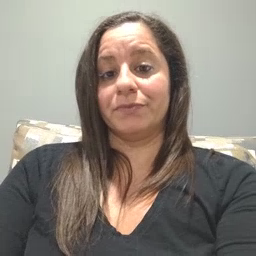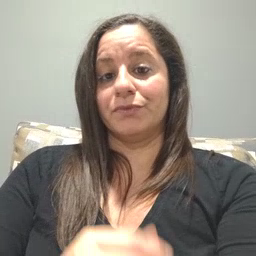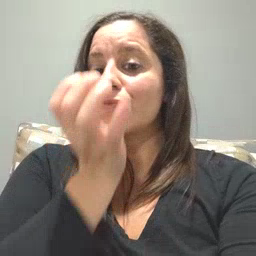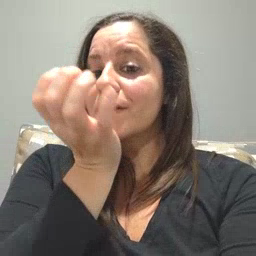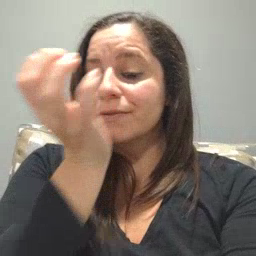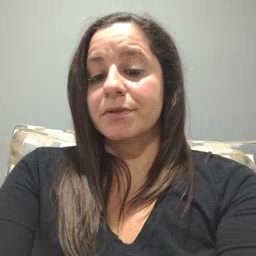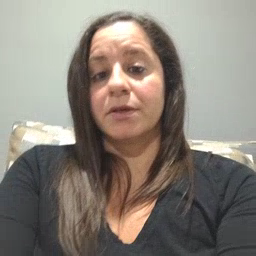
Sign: grass